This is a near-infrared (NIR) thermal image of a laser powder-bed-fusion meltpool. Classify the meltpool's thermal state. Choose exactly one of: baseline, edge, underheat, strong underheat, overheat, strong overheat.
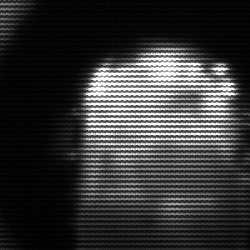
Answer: baseline